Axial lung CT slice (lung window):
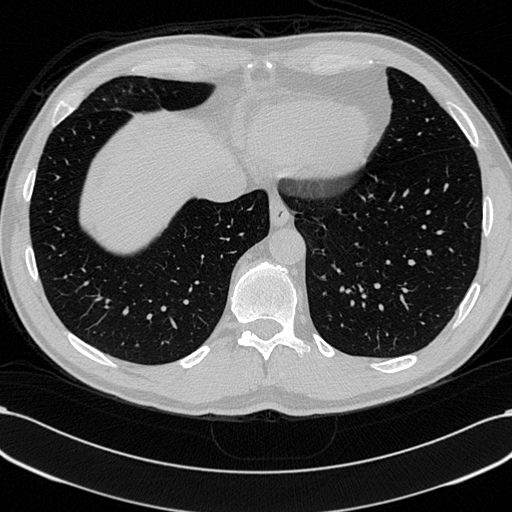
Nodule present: no